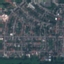
Land use / land cover class: Residential